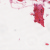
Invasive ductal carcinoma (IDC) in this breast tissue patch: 0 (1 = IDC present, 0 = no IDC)